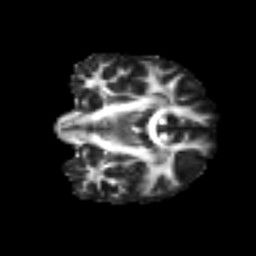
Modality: FA
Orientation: coronal
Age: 38
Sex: male
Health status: ill
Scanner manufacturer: siemens
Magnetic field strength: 3 T
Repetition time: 8.7 s
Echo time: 0.11 s